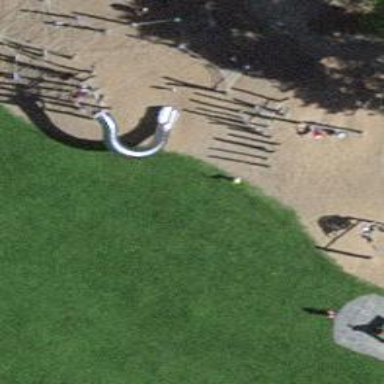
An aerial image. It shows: Playground featuring slide.